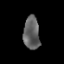
Tissue: lung
Cell type: Epithelial cells
Senescence score: 0.2129
Nuclear area (px): 526
Mean DAPI intensity: 97.58